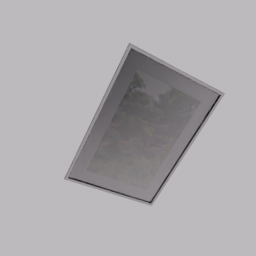
Label: decoration